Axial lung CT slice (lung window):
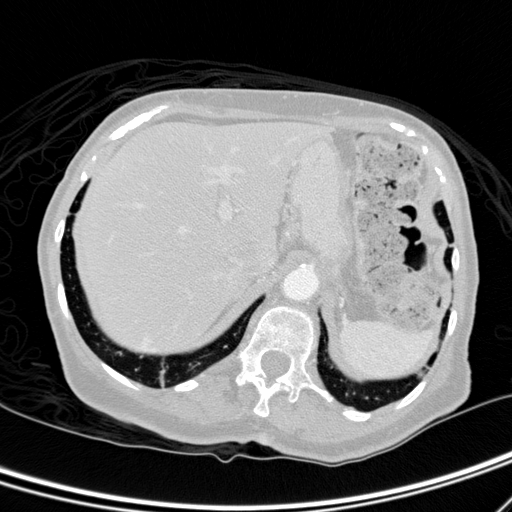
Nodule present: no